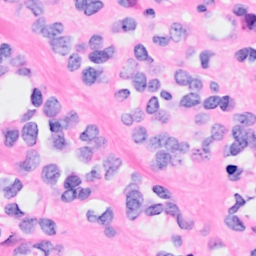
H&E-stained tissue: Breast